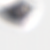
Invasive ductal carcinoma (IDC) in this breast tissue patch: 0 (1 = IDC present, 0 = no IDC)